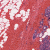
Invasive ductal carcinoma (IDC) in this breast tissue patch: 0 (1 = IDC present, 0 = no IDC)